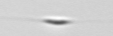
Label: Cylindrotheca_morphotype1